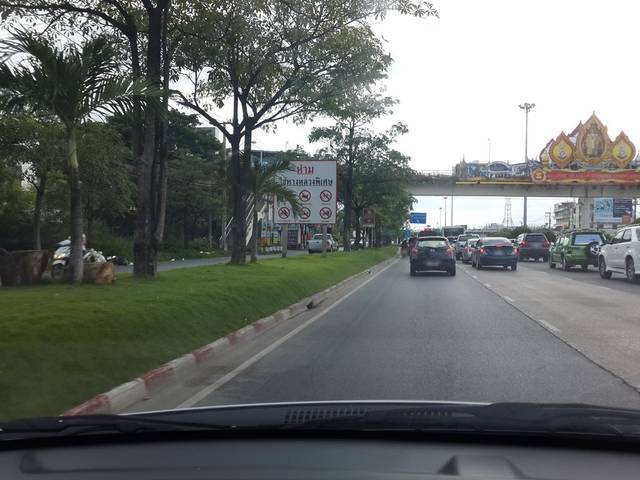
Region: Thailand
Coordinates: 13.785, 100.688